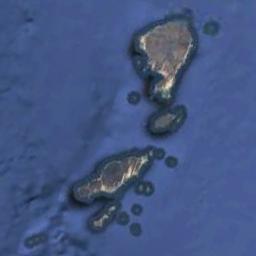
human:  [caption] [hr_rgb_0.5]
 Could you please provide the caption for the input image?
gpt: There are two islands of different shapes .

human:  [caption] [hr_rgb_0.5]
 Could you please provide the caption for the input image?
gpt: The archipelago has lots of islands of different sizes and the waters around the islands is light blue .

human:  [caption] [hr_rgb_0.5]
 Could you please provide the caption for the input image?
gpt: The island in the picture is rectangular .

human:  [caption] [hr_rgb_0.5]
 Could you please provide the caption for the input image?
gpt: There are a group of yellow-brown islands on the blue sea .

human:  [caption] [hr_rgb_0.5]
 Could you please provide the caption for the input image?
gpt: There are group of brown islands on a blue sea .